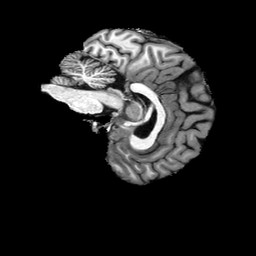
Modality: T1w
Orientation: sagittal
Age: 36
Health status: healthy
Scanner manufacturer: philips
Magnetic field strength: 3 T
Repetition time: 0.007812 s
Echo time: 0.003595 s